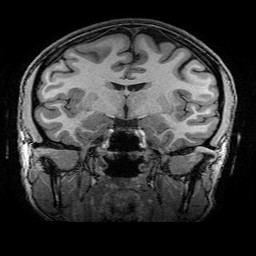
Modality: T1w
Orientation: sagittal
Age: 22
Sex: female
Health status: healthy